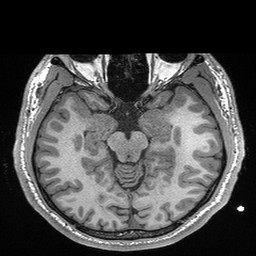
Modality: T1w
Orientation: coronal
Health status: healthy
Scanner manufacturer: siemens
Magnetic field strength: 3 T
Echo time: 0.00298 s